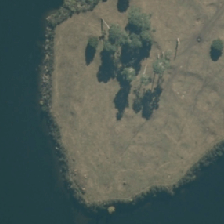
Land cover: low_producing_grassland